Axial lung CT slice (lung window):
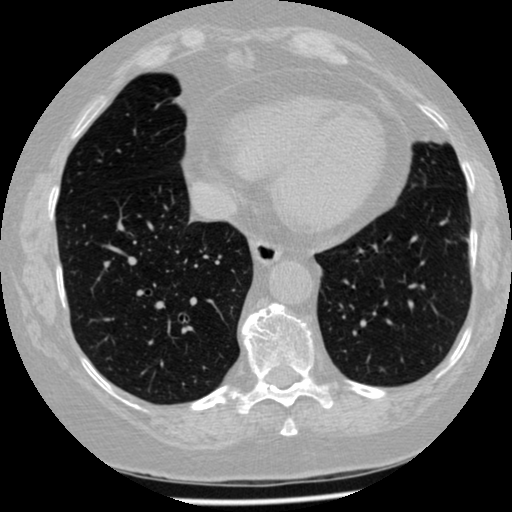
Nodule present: no